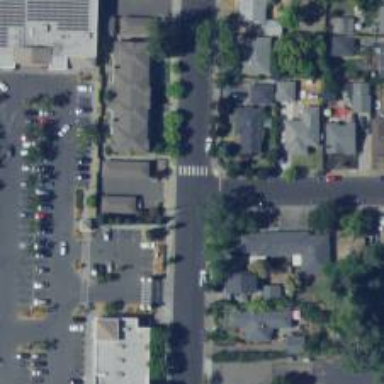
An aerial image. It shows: Alley classified as service road.